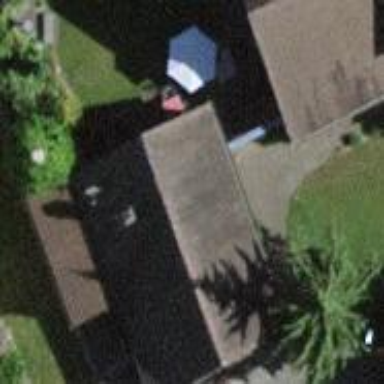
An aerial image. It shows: Garage building.